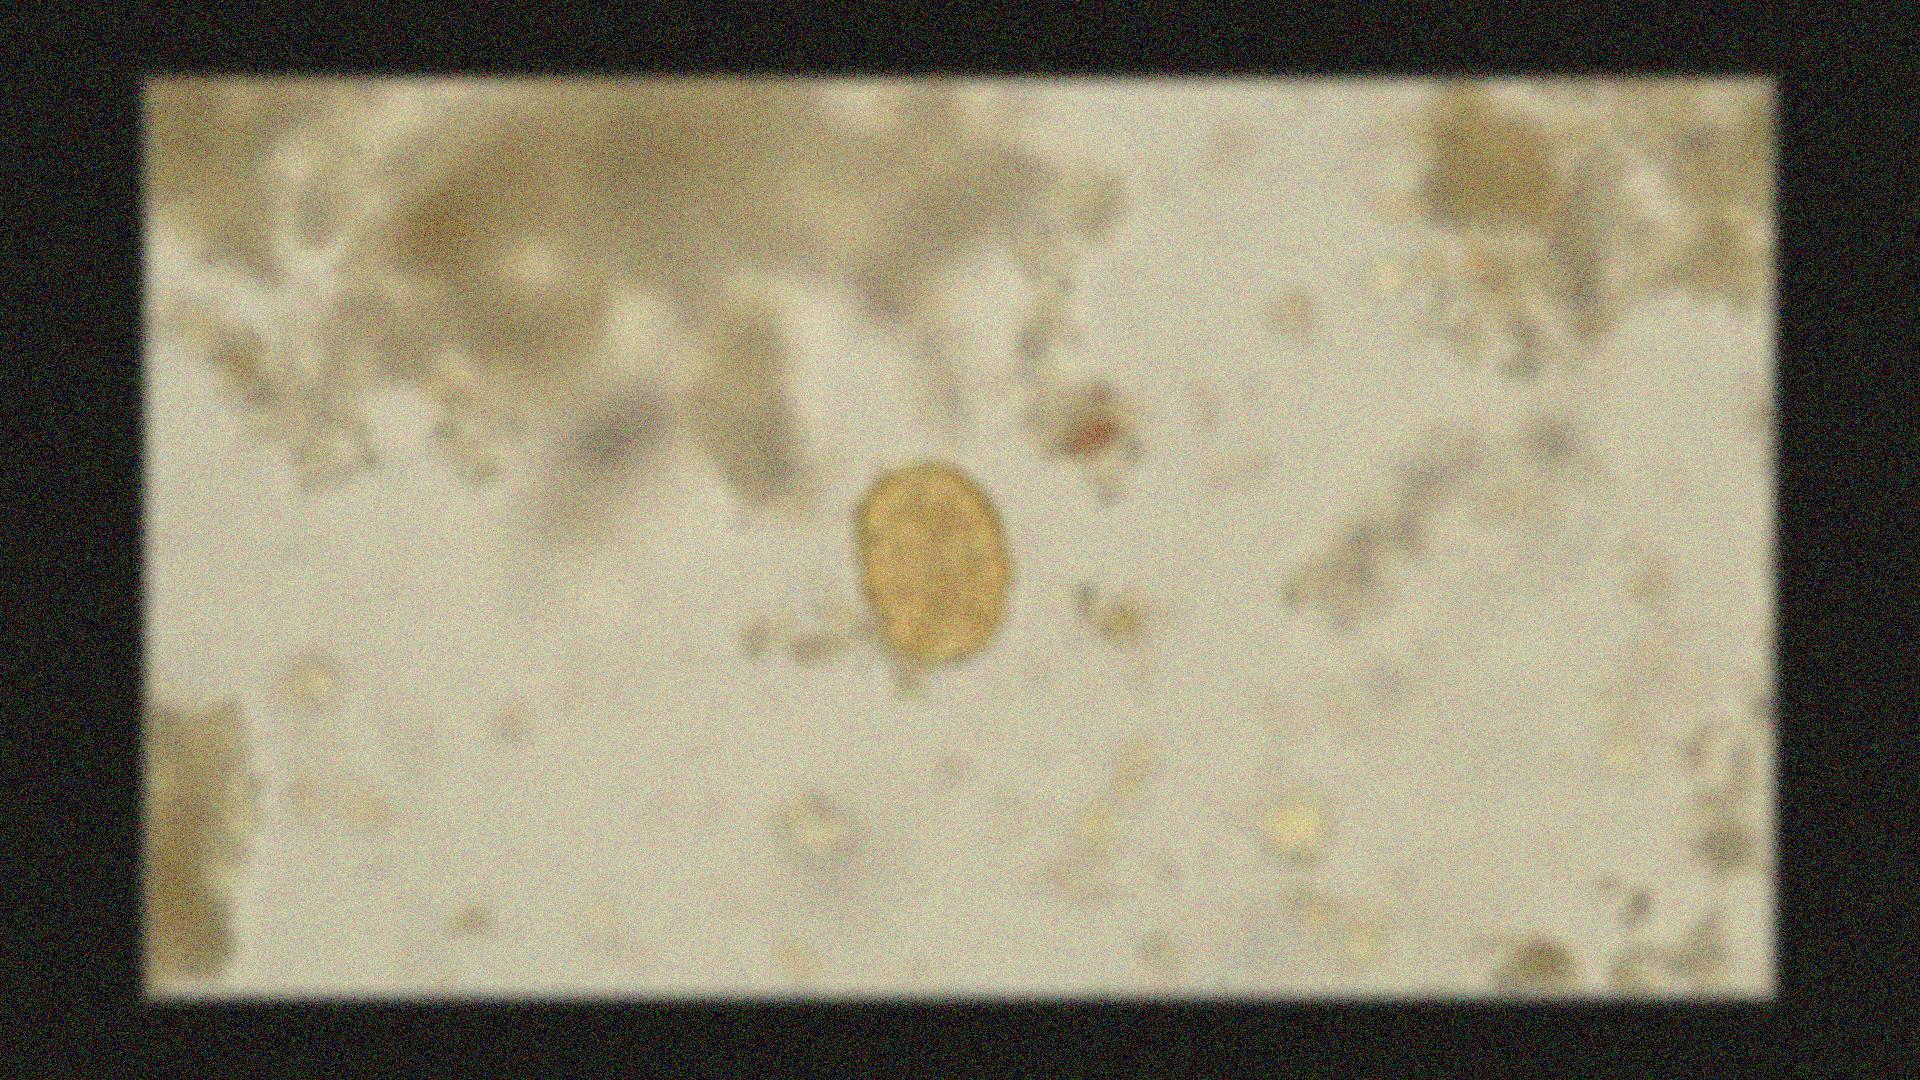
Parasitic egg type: Ascaris lumbricoides